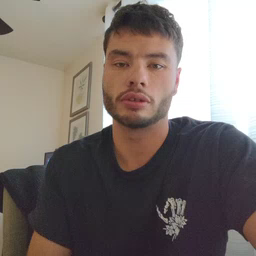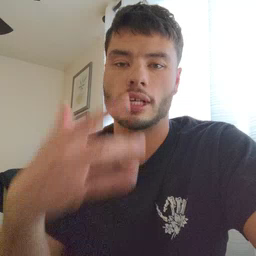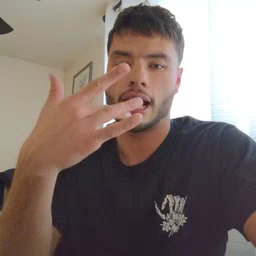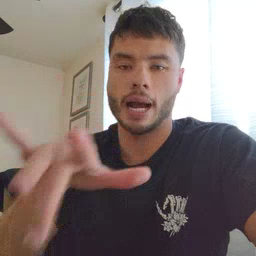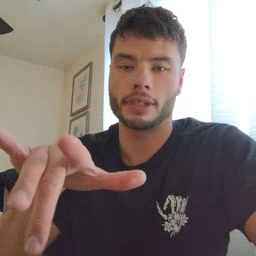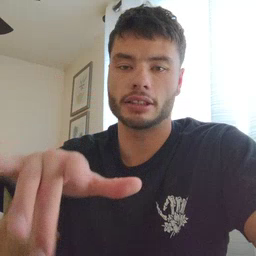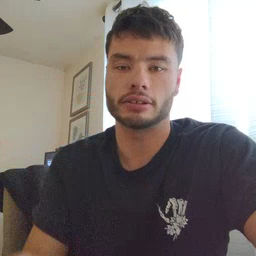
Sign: empty